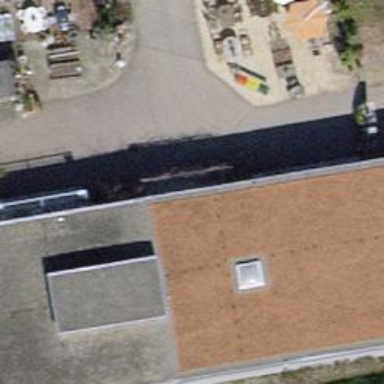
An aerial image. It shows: Greenhouse.